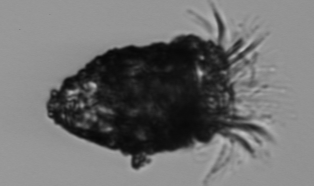
Label: Stenosemella_pacifica